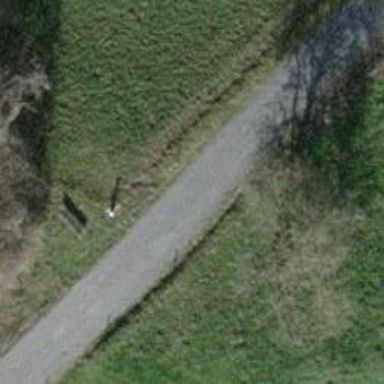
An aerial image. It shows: Brown bench.